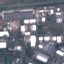
Label: Industrial